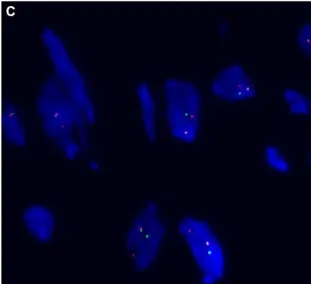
Molecular genetic studies by next-generation sequencing (NGS) and fluorescence in situ hybridization (FISH).
CREB3L2 loci, using the break-apart probe sets.
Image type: pathology (fish)